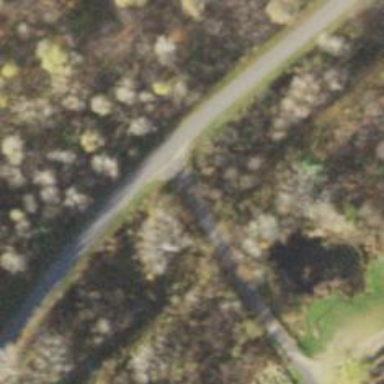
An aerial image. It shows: Residential road.